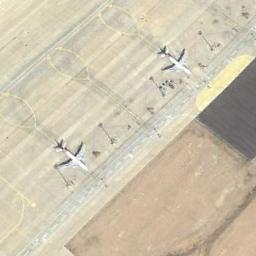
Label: airplane